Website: macys
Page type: delivery-shipping
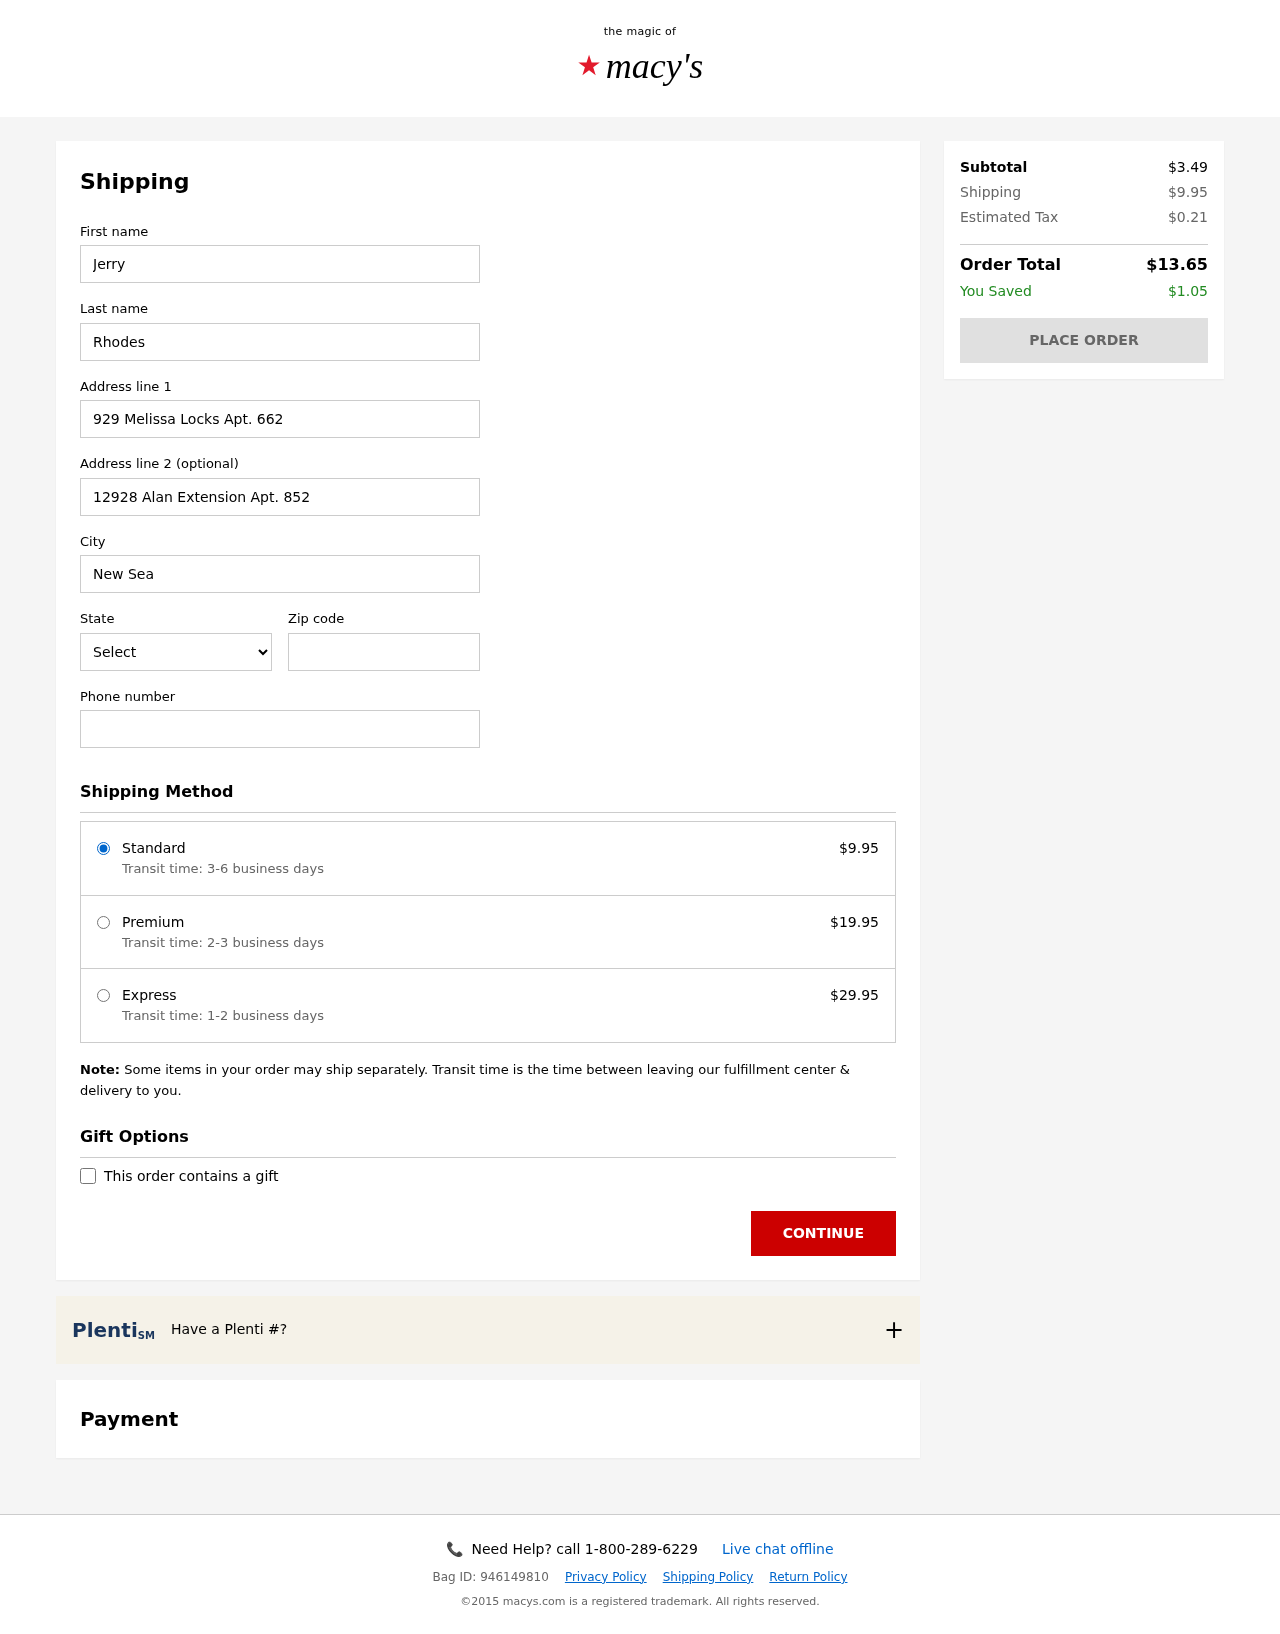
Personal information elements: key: PII_CITY
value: New Seanberg
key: PII_FIRSTNAME
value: Jerry
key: PII_LASTNAME
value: Rhodes
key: PII_PHONE
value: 7962554508
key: PII_POSTCODE
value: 52101
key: PII_STATE_ABBR
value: OK
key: PII_STREET
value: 929 Melissa Locks Apt. 662
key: PII_STREET2
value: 12928 Alan Extension Apt. 852
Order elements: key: ORDER_SHIPPING_COST
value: $9.95
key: ORDER_SHIPPING_PREMIUM
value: $19.95
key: ORDER_SHIPPING_EXPRESS
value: $29.95
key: ORDER_SUBTOTAL
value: $3.49
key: ORDER_TAX
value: $0.21
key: ORDER_TOTAL
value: $13.65
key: ORDER_SAVINGS
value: $1.05